Question: I was running the demo from Actionbersherlock samples and noticed the tabs were always inside the actionbar as in the picture. How do I fix this?
thnx.

'''
public class TabNavigation extends SherlockActivity implements ActionBar.TabListener {
private TextView mSelected;
@Override
public void onCreate(Bundle savedInstanceState) {
setTheme(SampleList.THEME); //Used for theme switching in samples
super.onCreate(savedInstanceState);
setContentView(R.layout.tab_navigation);
mSelected = (TextView)findViewById(R.id.text);
getSupportActionBar().setNavigationMode(ActionBar.NAVIGATION_MODE_TABS);
for (int i = 1; i <= 3; i++) {
ActionBar.Tab tab = getSupportActionBar().newTab();
tab.setText("Tab " + i);
tab.setTabListener(this);
getSupportActionBar().addTab(tab);
}
}
@Override
public void onTabReselected(Tab tab, FragmentTransaction transaction) {
}
@Override
public void onTabSelected(Tab tab, FragmentTransaction transaction) {
mSelected.setText("Selected: " + tab.getText());
}
@Override
public void onTabUnselected(Tab tab, FragmentTransaction transaction) {
}
'''
}
Code From here:
'''
https://github.com/JakeWharton/ActionBarSherlock/blob/master/actionbarsherlock-samples/demos/src/com/actionbarsherlock/sample/demos/TabNavigation.java
'''
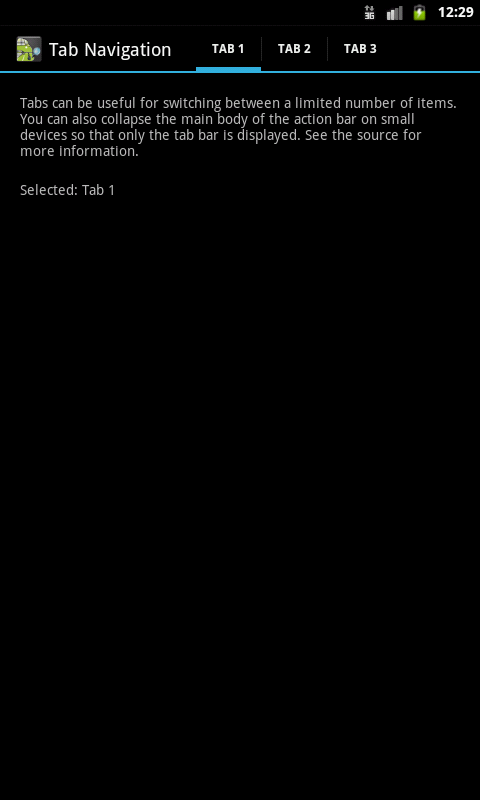
Answer: Per the <URL>:
> the system adapts the action bar tabs for different screen sizes--placing them in the main action bar when the screen is sufficiently wide, or in a separate bar (known as the "stacked action bar") when the screen is too narrow
As ActionBarSherlock mimics the platform behavior, tabs will appear in the Action Bar if there is enough space. You cannot force the stacked action bar pattern as per <URL>.